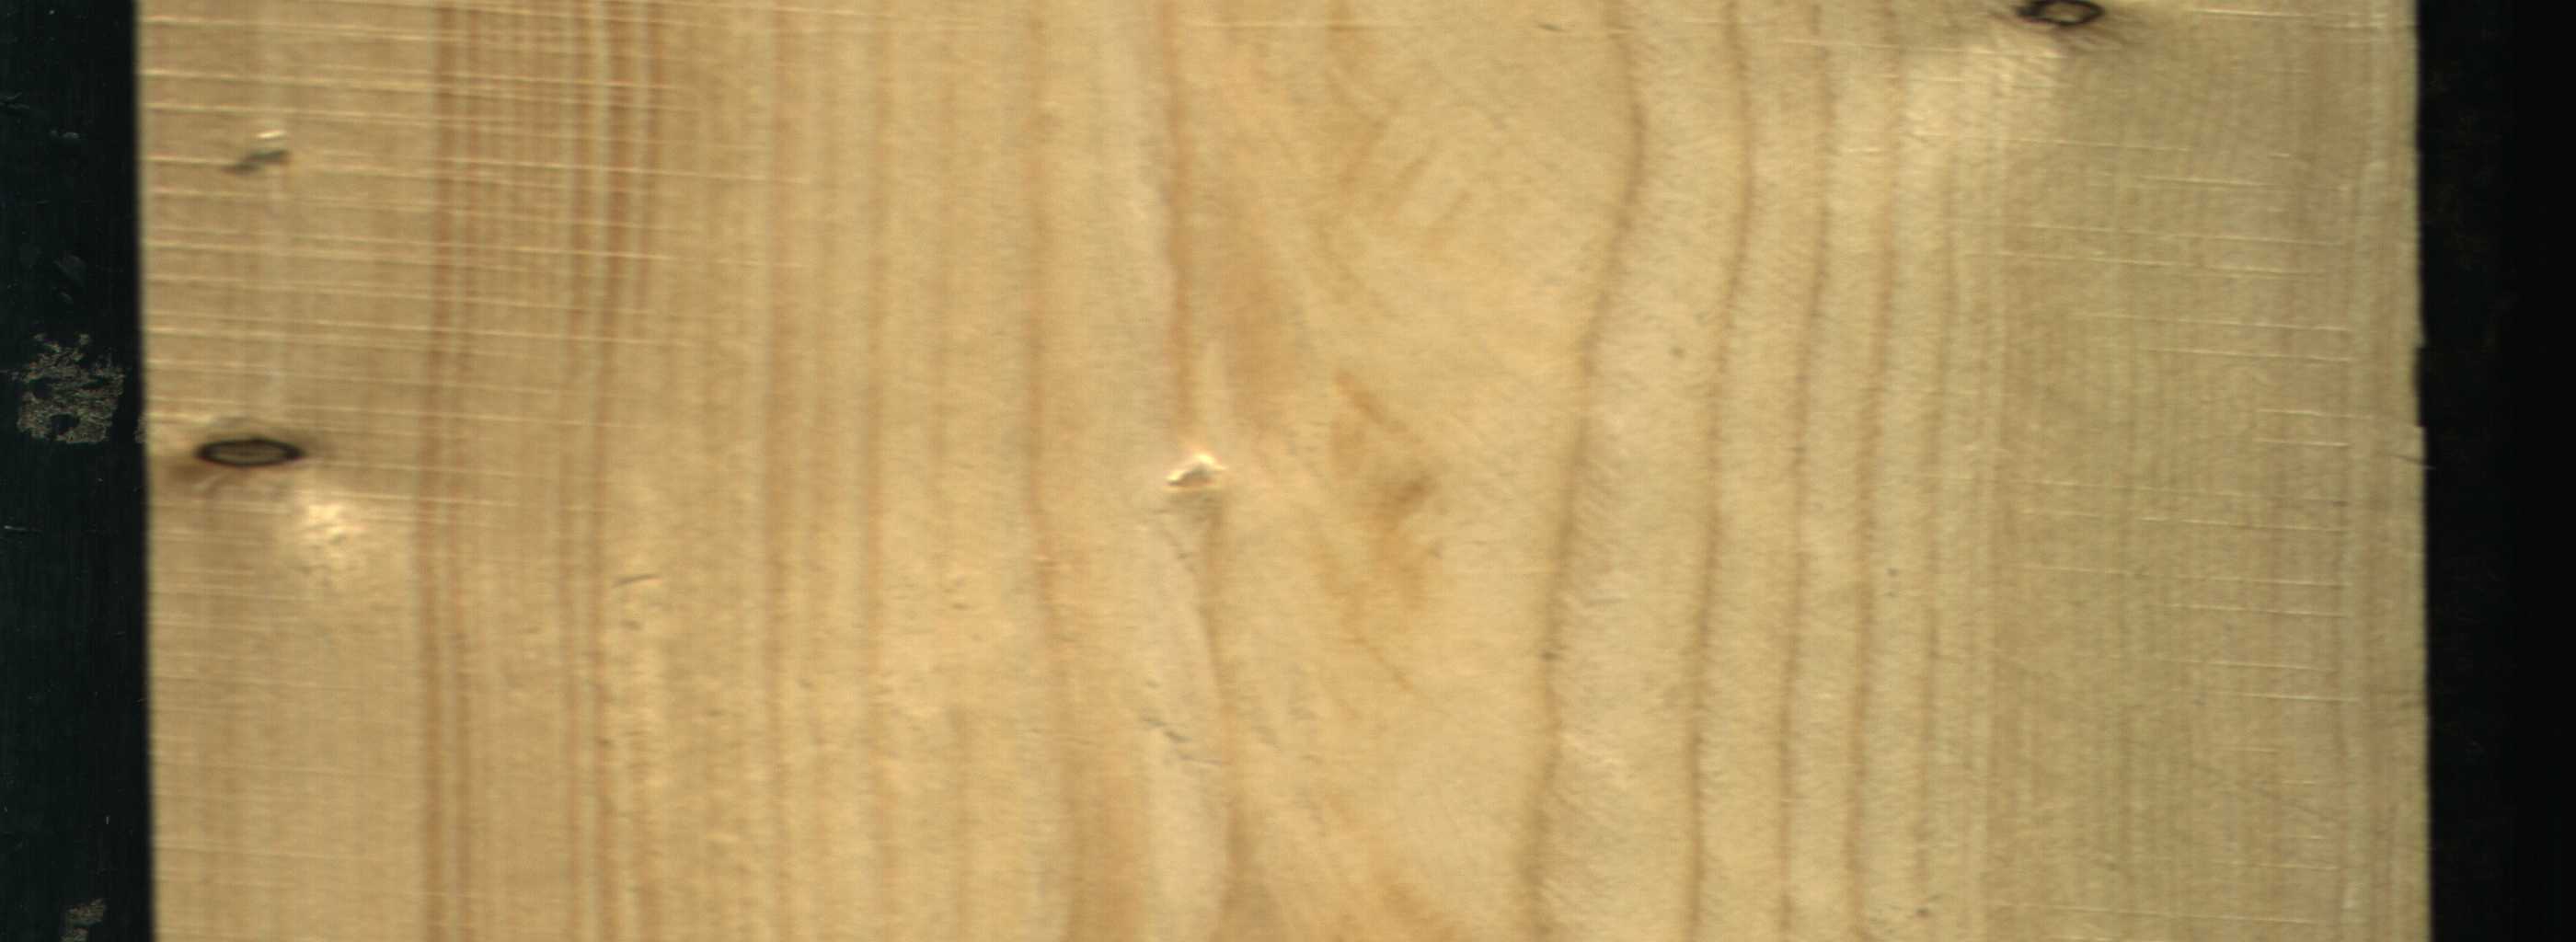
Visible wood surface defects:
Dead_Knot
Dead_Knot